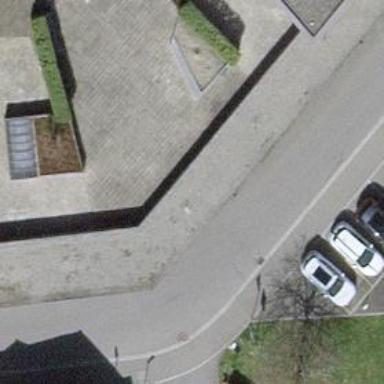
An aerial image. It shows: Parking entrance.